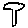
Label: tree